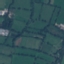
Land use / land cover: Pasture